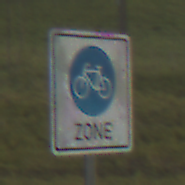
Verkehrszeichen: BeginnFahrradzone
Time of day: SunriseSunset
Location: Outdoor (Nature)
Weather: PartlyCloudy
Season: NotSpecified
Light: Natural